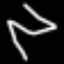
Label: diamond